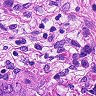
Metastatic tissue present: yes